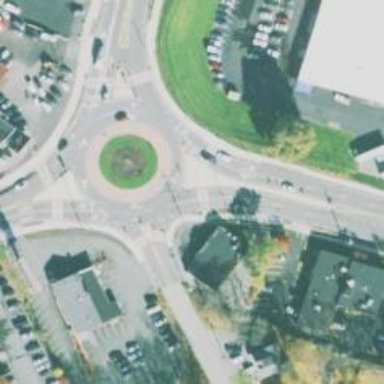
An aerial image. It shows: Asphalt road that is secondary route leading to roundabout.